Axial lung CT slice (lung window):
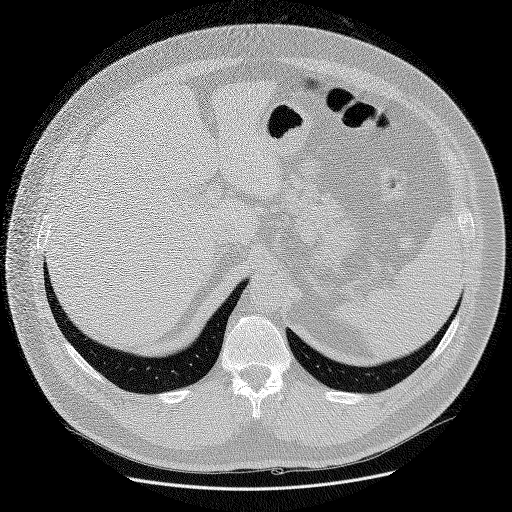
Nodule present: no